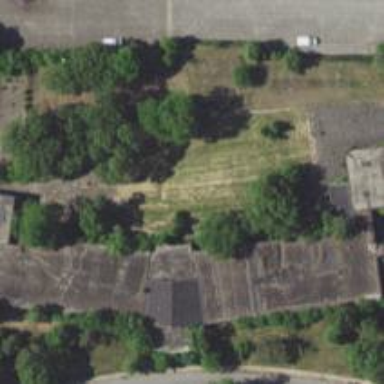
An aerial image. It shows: Brownfield site.